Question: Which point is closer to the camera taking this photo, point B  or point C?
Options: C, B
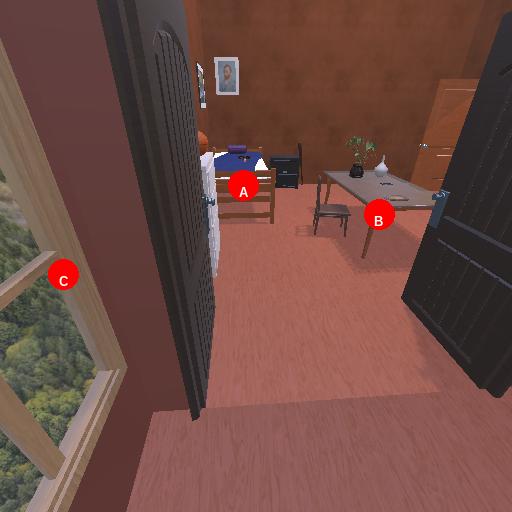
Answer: C